Field crop: maize
Growth stage: 2
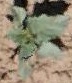
Species: datura